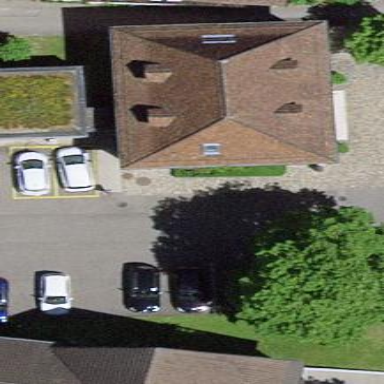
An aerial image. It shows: Public building.